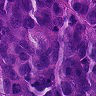
Metastatic tissue present: yes